Field crop: tomato
Growth stage: 2
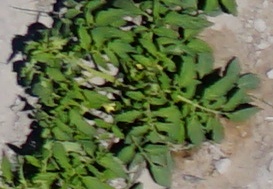
Species: tomato